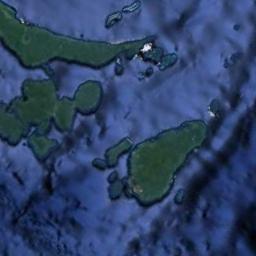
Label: island